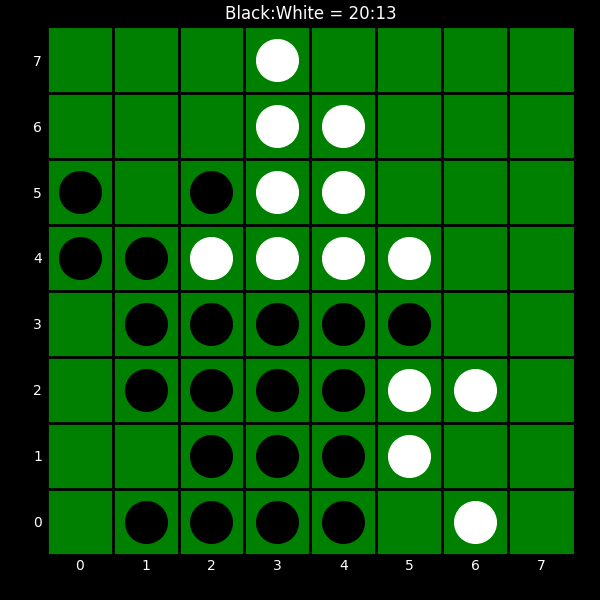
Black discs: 20
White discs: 13